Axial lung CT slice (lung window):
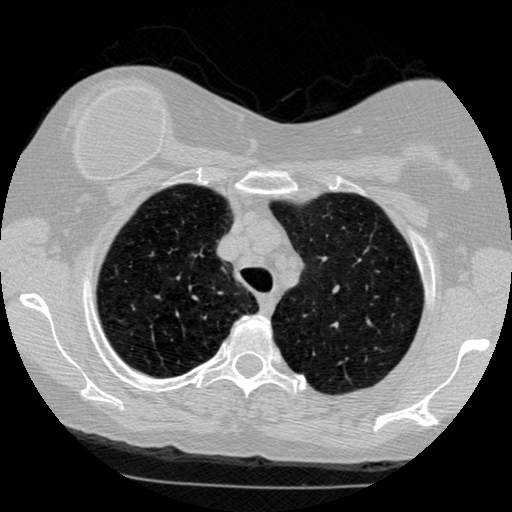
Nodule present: no